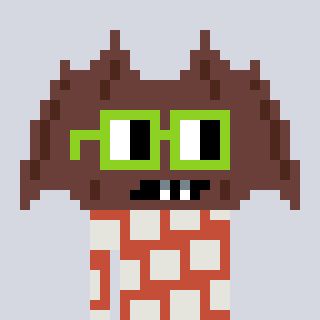
a pixel art character with square light green glasses, a bat-shaped head and a rust-colored body on a cool background